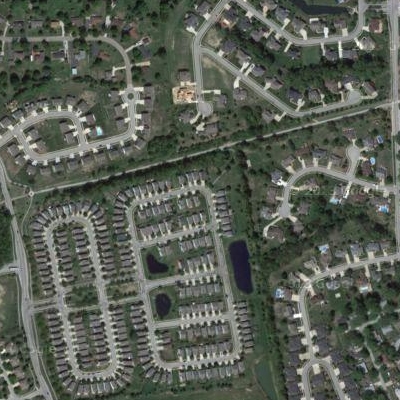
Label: Resident